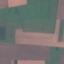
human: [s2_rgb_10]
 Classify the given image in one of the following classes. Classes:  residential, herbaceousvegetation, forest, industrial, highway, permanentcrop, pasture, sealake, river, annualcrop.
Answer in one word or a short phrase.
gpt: AnnualCrop